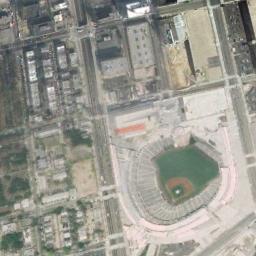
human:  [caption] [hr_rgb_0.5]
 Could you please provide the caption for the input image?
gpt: Many buildings of different shapes are beside the stadium .

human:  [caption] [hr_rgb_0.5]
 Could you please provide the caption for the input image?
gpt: The stadium is next to some buildings and trees .

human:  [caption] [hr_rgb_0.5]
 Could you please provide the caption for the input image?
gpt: The irregular gymnasium is surrounded by residential areas and there is some vegetation around it .

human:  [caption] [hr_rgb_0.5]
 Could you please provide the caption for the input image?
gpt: This stadium has a row of white signs on each side .

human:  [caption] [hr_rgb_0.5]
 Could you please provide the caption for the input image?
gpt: There are some buildings near the stadium .